Field crop: maize
Growth stage: 2
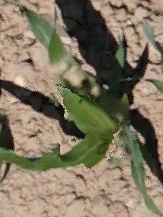
Species: maize